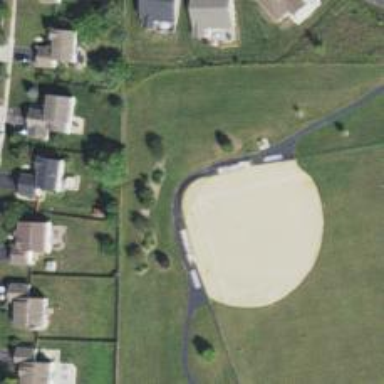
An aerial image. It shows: Baseball pitch for leisure land.